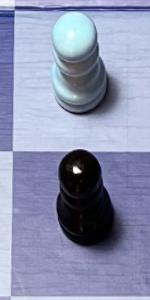
Label: Pawn_Black